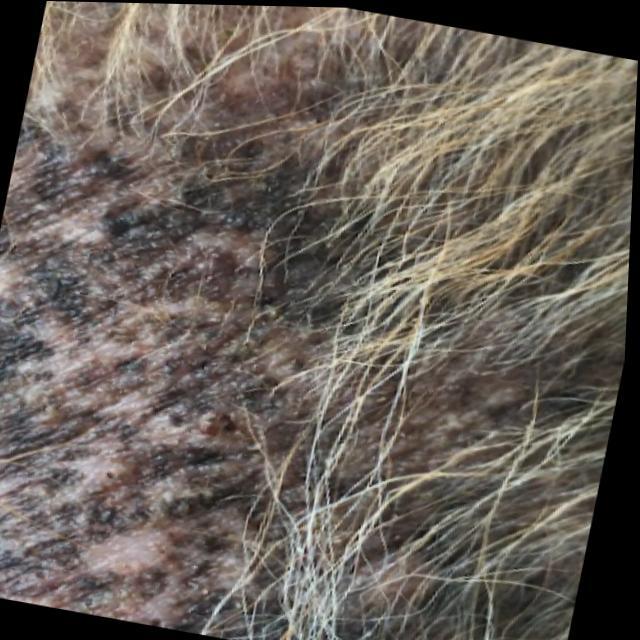
Canine demodicosis (Demodex mange) — caused by Demodex canis mites. Presents with alopecia, follicular papules, pustules, and comedones. Often localized on face and forelimbs.